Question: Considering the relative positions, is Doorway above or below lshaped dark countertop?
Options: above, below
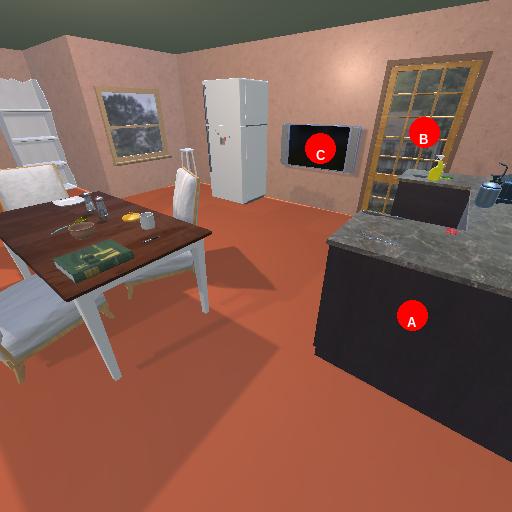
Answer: above